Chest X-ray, PA view. Patient: 50 years old, sex F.
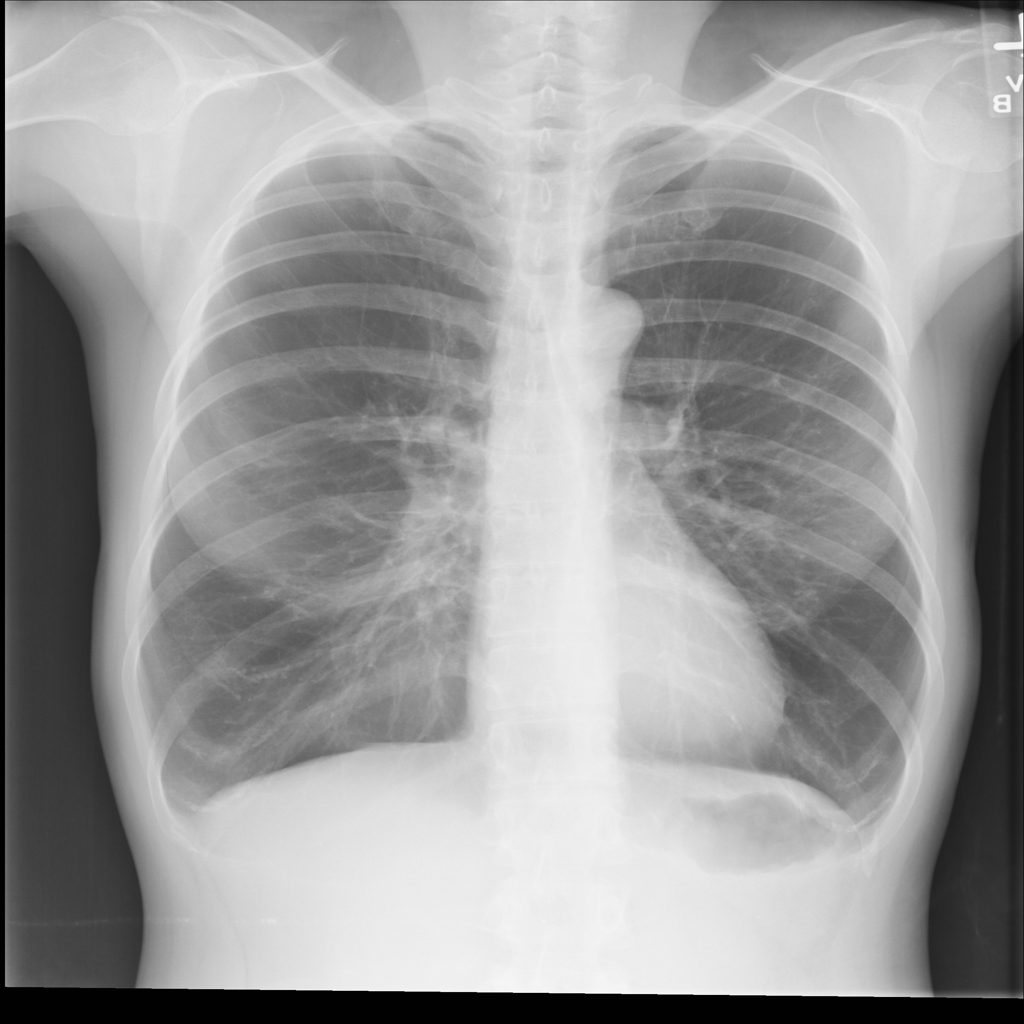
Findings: Pneumonia